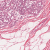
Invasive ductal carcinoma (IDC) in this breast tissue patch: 0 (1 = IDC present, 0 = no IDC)